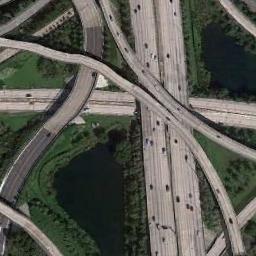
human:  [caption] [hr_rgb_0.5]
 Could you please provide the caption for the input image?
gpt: The directional overpass is over the roads and some lakes are next to the overpass .

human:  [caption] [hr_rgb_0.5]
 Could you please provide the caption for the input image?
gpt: An overpass on top of two roads .

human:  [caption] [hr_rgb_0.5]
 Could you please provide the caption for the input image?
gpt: There are many cars on the road under the overpass .

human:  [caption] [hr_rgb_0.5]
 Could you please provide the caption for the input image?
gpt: The overpass is on the grass next to some lakes .

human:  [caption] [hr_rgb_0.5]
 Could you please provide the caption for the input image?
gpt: There are green lawns and two lakes beside the overpass .